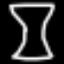
Label: hourglass